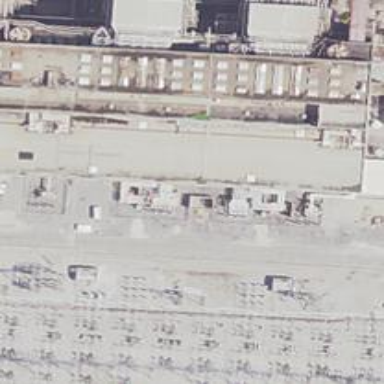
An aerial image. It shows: Steam turbine generator.